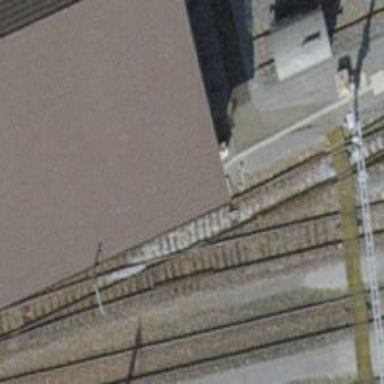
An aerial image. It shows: Single-track electrified railway yard with contact line electrification.